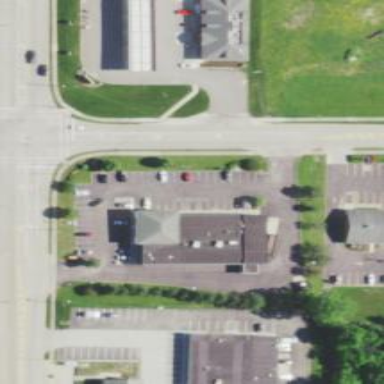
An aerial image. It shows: Pharmacy providing healthcare services.